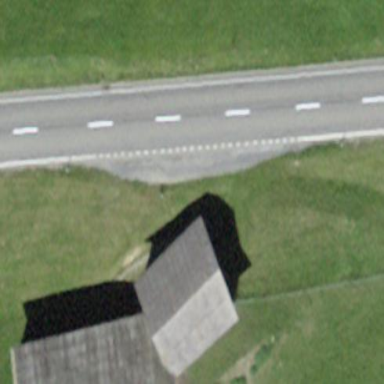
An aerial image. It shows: Shed.